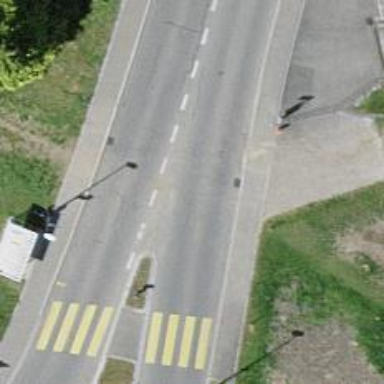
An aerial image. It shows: Secondary road with asphalt surface and sidewalks on both sides.